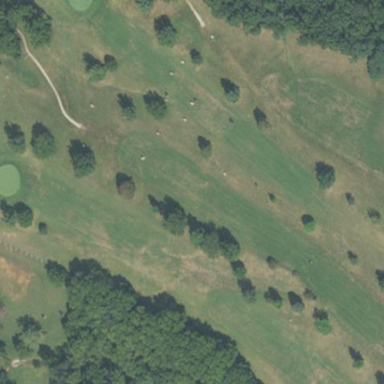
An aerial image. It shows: Grassy area designated as golf fairway.